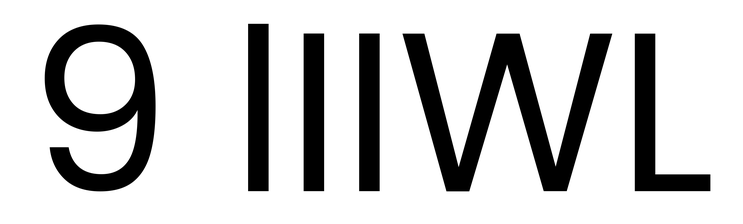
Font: Poppins-Regular